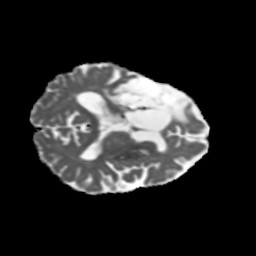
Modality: MD
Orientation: axial
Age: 71
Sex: female
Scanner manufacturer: siemens
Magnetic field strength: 3 T
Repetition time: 5.47 s
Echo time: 0.0854 s